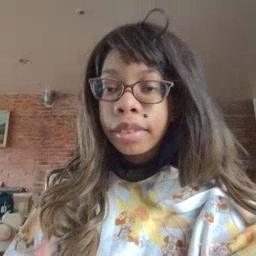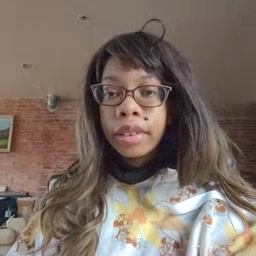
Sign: see